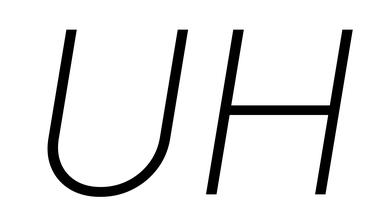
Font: Inter-Italic_ExtraLight_Italic